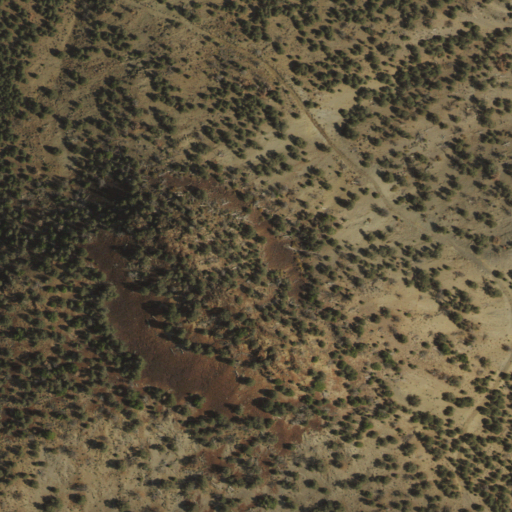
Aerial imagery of mountain in Nevada named Tungsten Mountain containing evergreen forest and shrub